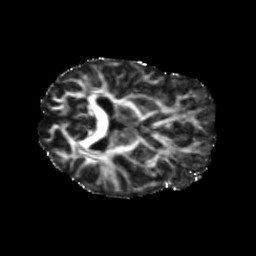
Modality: FA
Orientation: axial
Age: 71
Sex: female
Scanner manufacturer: siemens
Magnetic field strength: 3 T
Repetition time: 5.47 s
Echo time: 0.0854 s